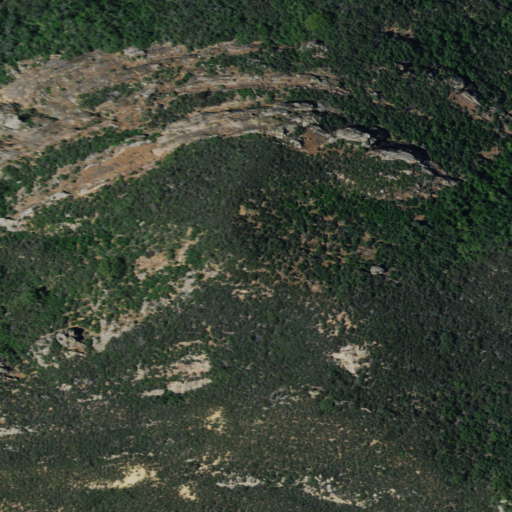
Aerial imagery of ridge(s) in California named Garcia Mountain containing shrub, mixed forest, and evergreen forest